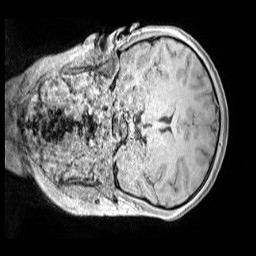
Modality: MP2RAGE
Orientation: coronal
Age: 12
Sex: female
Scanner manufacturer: siemens
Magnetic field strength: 3 T
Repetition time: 4 s
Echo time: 0.00299 s